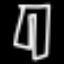
Label: pants